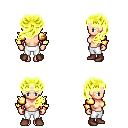
a pixel art fantasy rpg character, female body template, human, light skin, gold arm armor, white pants, gold princess hairstyle, brown shoes, four views (front, back, left, right), 2x2 character sprite sheet, small pixel art, hard edges, no anti-aliasing